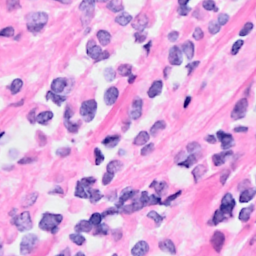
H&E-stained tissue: Breast